Aerial crown-view tile of a tropical tree (Barro Colorado Island, Panama), acquired 20250317:
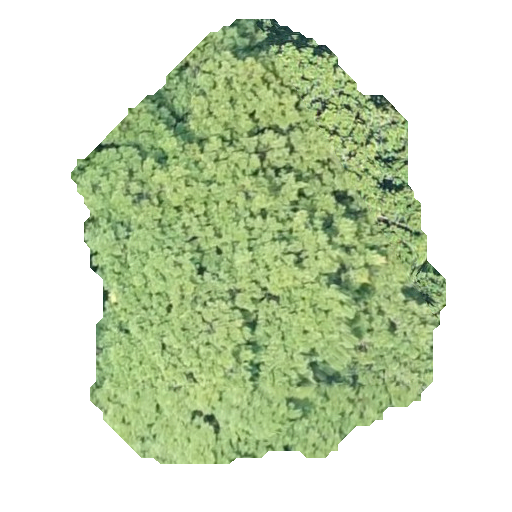
Species: Simarouba amara
GBIF accepted scientific name: Simarouba amara
Crown area: 182.533 m²